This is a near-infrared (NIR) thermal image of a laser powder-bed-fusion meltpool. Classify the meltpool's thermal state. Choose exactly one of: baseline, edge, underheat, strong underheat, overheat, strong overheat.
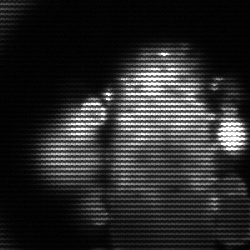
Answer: strong underheat